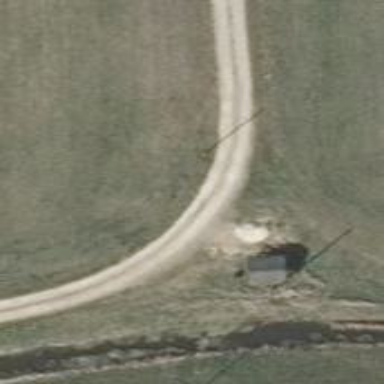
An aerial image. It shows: Driveway.